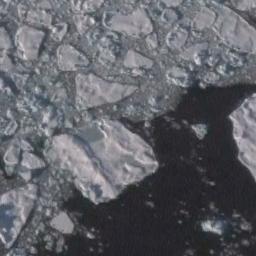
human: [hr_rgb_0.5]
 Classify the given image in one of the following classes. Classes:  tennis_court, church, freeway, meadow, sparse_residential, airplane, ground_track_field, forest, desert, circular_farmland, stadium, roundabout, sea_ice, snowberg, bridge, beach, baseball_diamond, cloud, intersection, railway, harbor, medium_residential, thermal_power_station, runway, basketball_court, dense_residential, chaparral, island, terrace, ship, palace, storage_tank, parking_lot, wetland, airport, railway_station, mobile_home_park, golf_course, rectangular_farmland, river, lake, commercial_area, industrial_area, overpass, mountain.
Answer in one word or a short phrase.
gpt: sea_ice